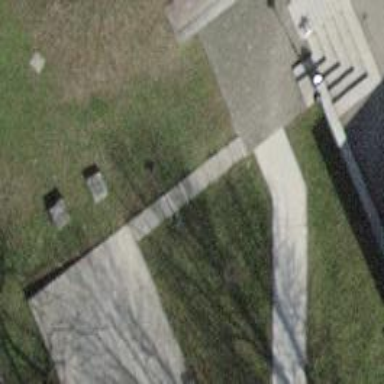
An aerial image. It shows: Set of concrete steps.